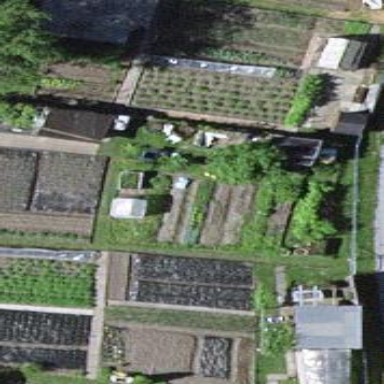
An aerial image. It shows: Allotments area.